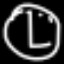
Label: clock